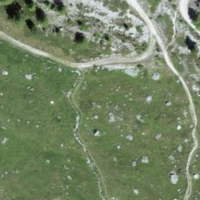
EUNIS habitat code: 26
Species observed at this site:
Chamaenerion angustifolium
Oenanthe oenanthe
Anthus spinoletta
Fringilla coelebs
Fabriciana niobe
Erebia tyndarus
Psophus stridulus
Sempervivum montanum
Phoenicurus ochruros
Cupido minimus
Nucifraga caryocatactes